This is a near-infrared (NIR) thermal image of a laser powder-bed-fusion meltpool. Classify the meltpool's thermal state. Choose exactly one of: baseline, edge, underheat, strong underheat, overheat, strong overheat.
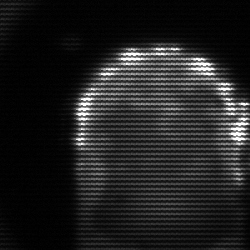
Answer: baseline